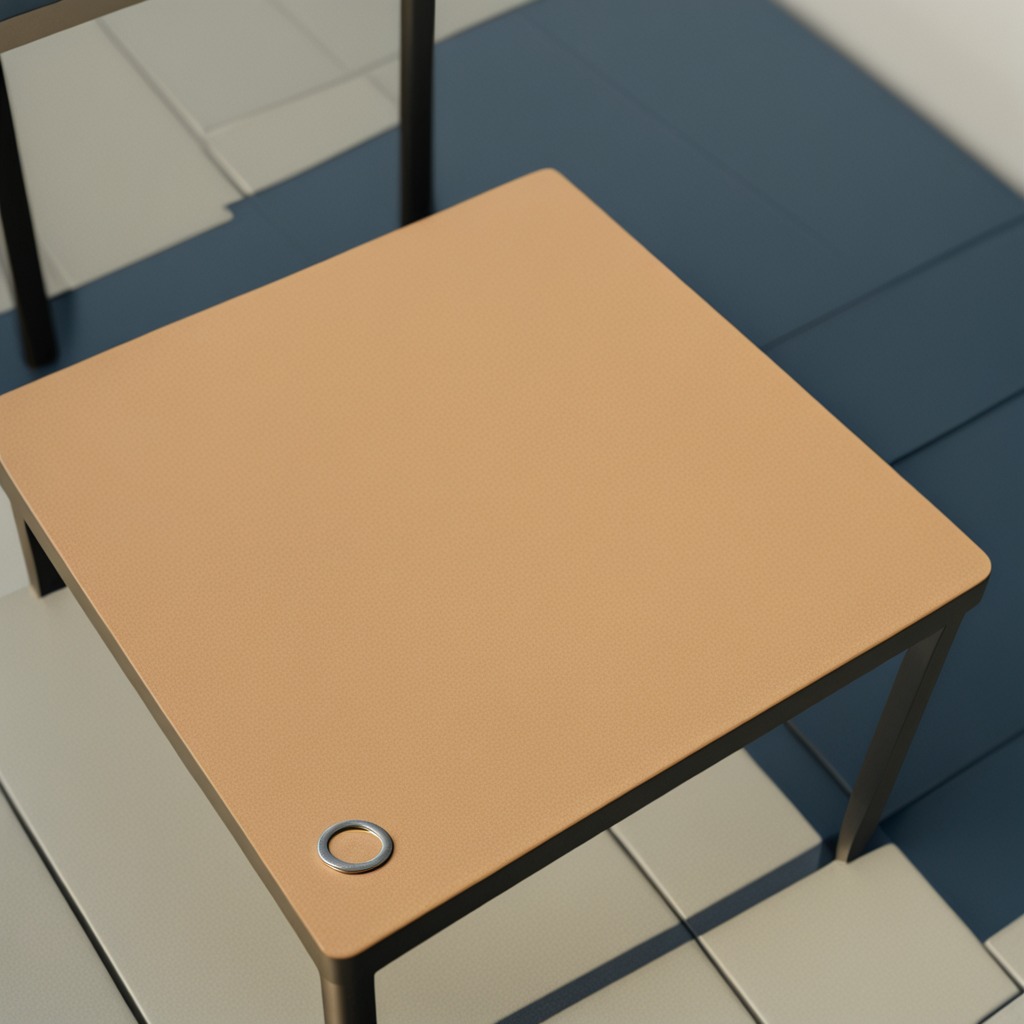
A flat metal washer lying on a clean utility table in a temporary outdoor tool station afternoon light present textured surface